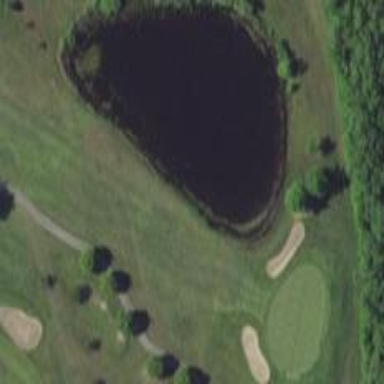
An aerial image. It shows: Water hazard on golf course. The hazard is natural water feature.